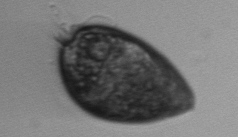
Label: Prorocentrum_micans